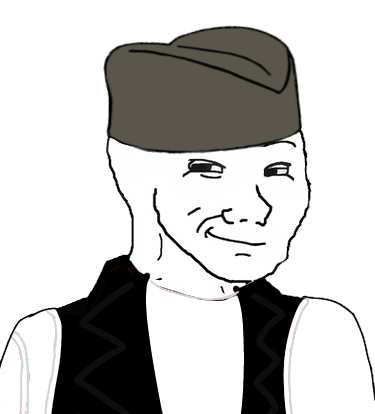
Label: 5_Smugjak